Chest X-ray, PA view. Patient: 11 years old, sex F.
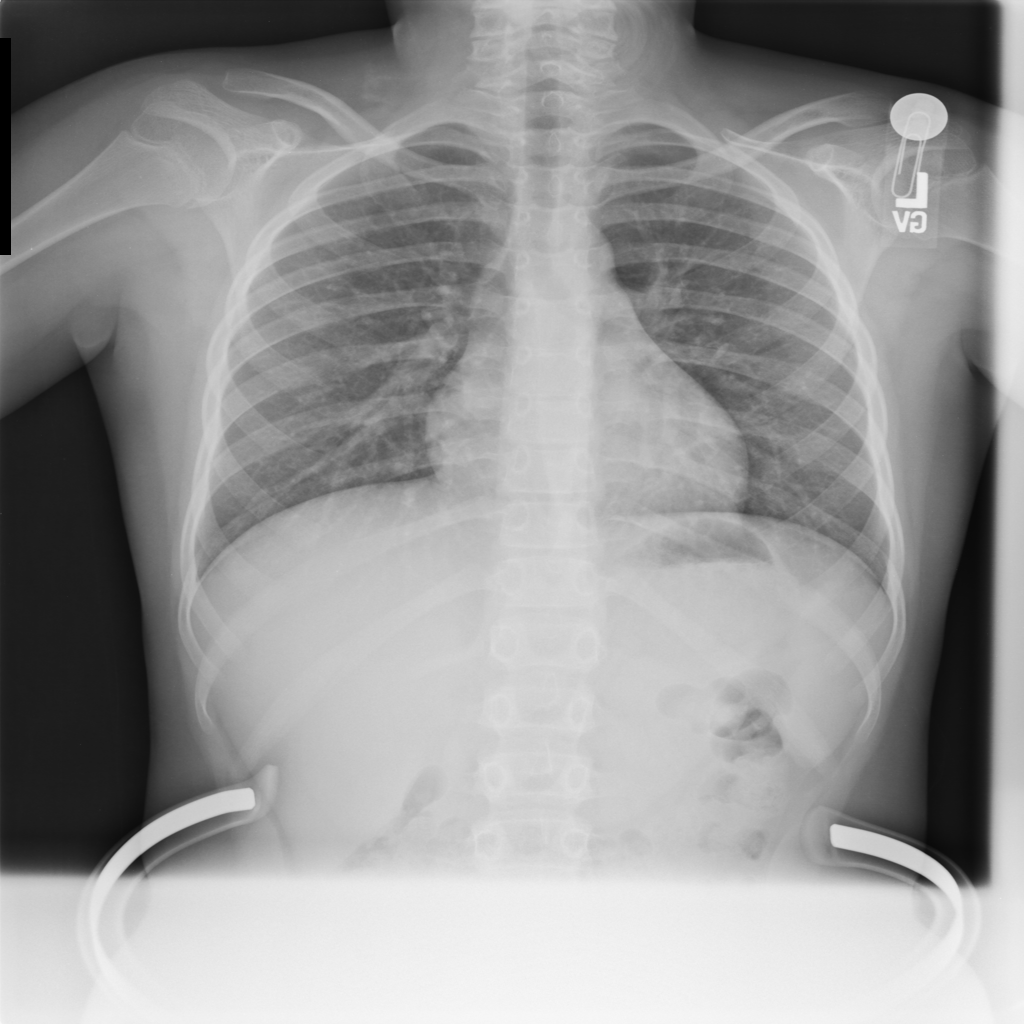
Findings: No Finding